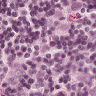
Metastatic tissue present: yes